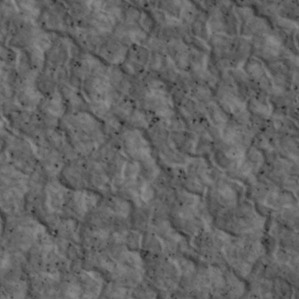
Label: non_frost